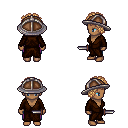
a pixel art fantasy rpg character, female body template, human, dark skin, brown robe, magenta pants, light blonde curly afro hairstyle, chain helm, dagger, four views (front, back, left, right), 2x2 character sprite sheet, small pixel art, hard edges, no anti-aliasing